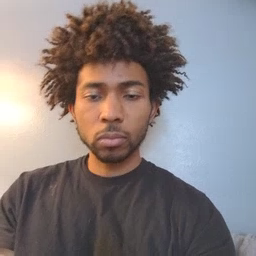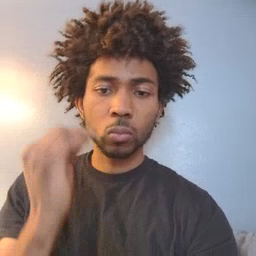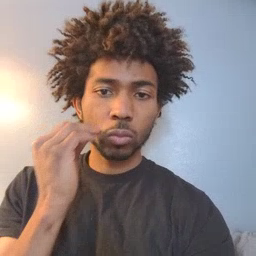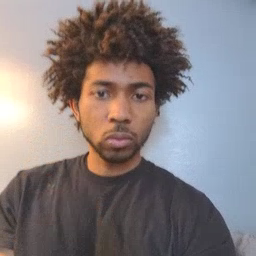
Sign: kiss